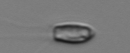
Label: Chrysochromulina